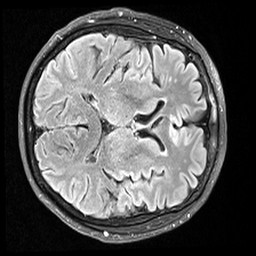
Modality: FLAIR
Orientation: axial
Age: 69
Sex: female
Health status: healthy
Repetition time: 12 s
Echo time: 0.095 s